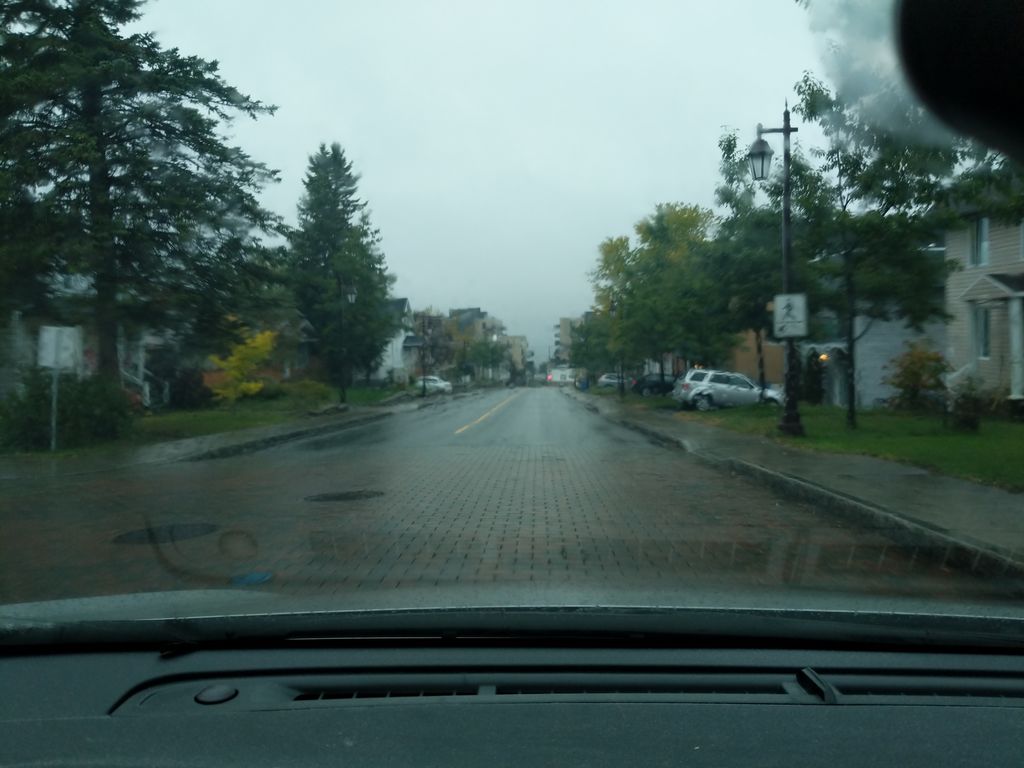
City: quebec_city